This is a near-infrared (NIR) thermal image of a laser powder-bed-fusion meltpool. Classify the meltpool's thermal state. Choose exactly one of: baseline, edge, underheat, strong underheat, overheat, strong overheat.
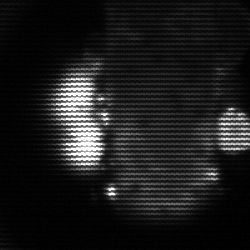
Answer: strong underheat